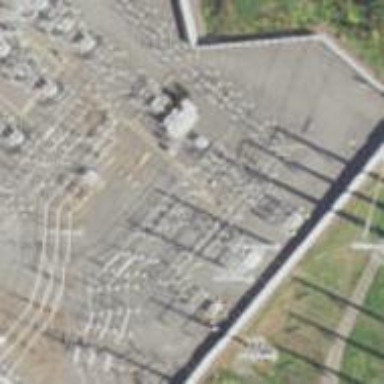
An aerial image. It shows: Switch for power supply.